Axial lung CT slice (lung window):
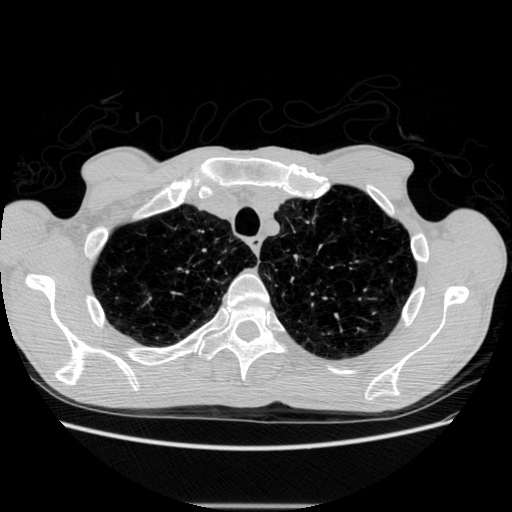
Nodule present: no